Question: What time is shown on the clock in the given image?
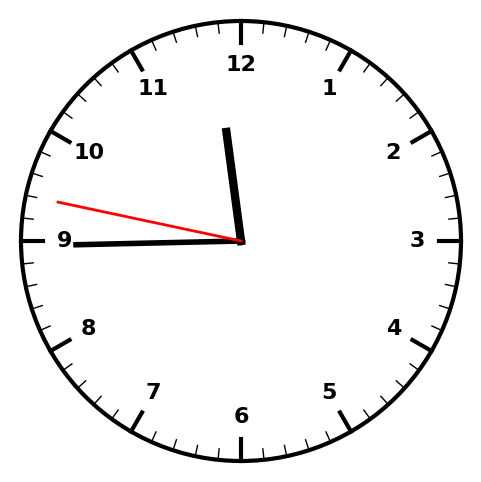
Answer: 11:44:47